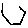
Label: hexagon